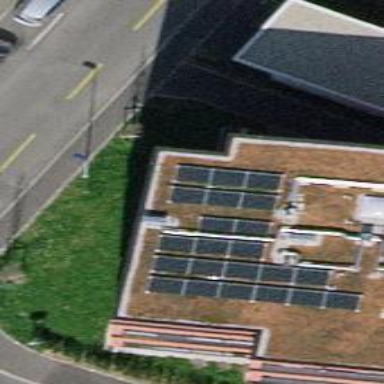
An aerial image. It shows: Solar photovoltaic panel generator placed on the roof.